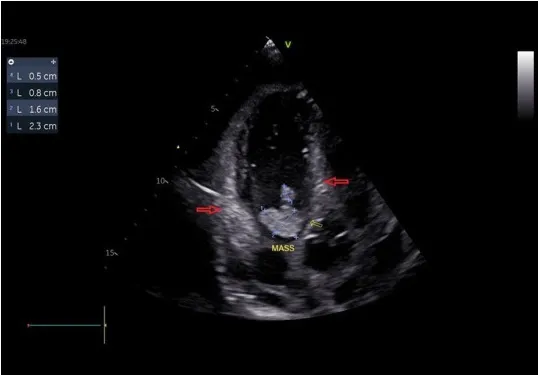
Echocardiography showed the presence of a mass in the right atrium and septal leaflet of tricuspid (yellow arrow). . Hyperechoic areas were found in the annulus of tricuspid, lateral wall of right atrium and right ventricle, and interventricular septum (red arrows).
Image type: radiology (ultrasound)